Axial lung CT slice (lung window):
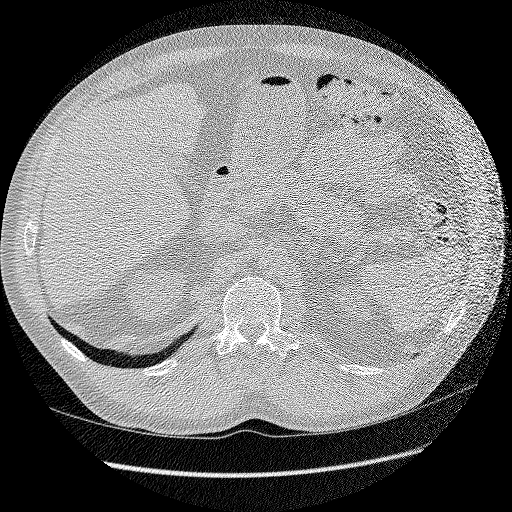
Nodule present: no